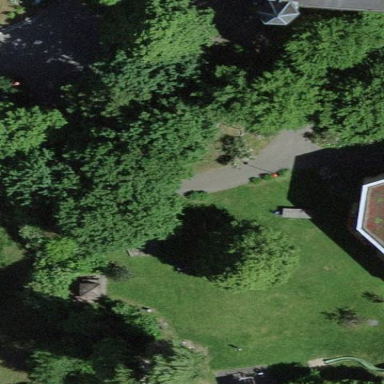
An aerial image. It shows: Park.